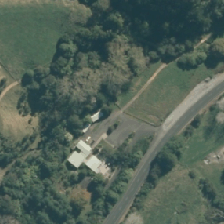
Land cover: urban_build_up